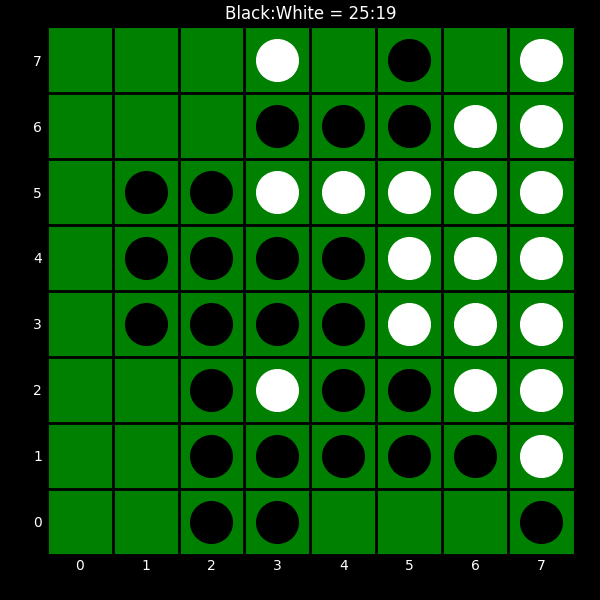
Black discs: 25
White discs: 19